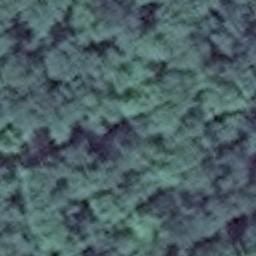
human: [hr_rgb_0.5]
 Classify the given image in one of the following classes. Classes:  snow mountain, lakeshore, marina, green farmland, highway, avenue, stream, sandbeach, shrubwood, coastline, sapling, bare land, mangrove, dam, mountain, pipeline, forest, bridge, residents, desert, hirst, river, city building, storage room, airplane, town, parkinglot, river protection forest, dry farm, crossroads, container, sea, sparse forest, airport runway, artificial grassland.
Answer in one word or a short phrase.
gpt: forest